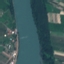
Land use / land cover class: River